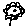
Label: flower